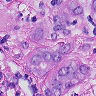
Metastatic tissue present: yes